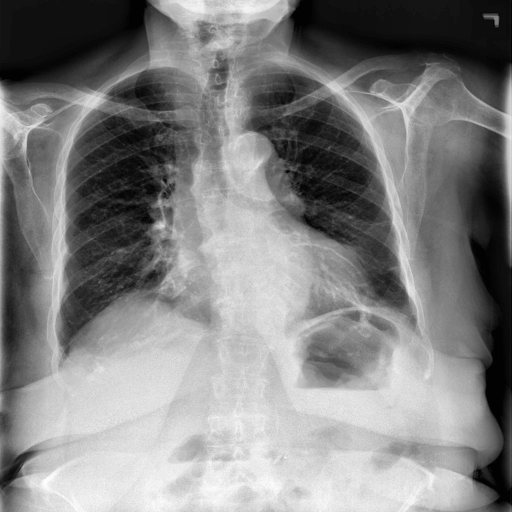
Finding: NORMAL